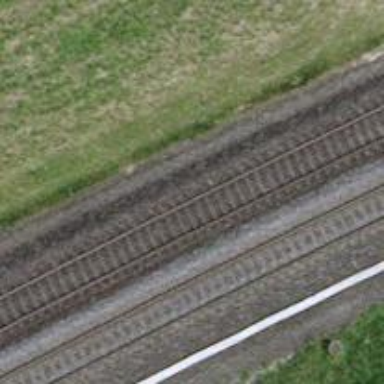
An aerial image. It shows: Railway track with contact lines for electrification.